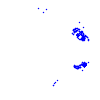
Particle: proton